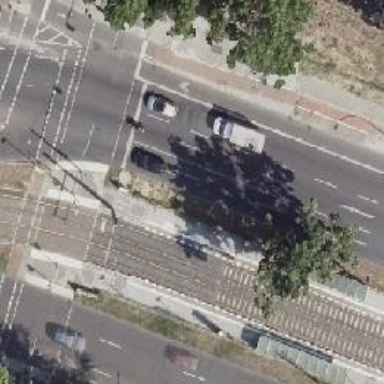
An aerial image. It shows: Tram stop position for public transport.